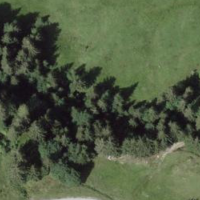
EUNIS habitat code: 44
Species observed at this site:
Dactylorhiza majalis